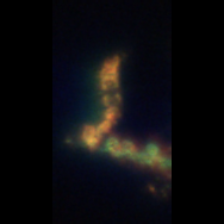
Taxon: Chaetoceros
Group: Diatoms